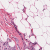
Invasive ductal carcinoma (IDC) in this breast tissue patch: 1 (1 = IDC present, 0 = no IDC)